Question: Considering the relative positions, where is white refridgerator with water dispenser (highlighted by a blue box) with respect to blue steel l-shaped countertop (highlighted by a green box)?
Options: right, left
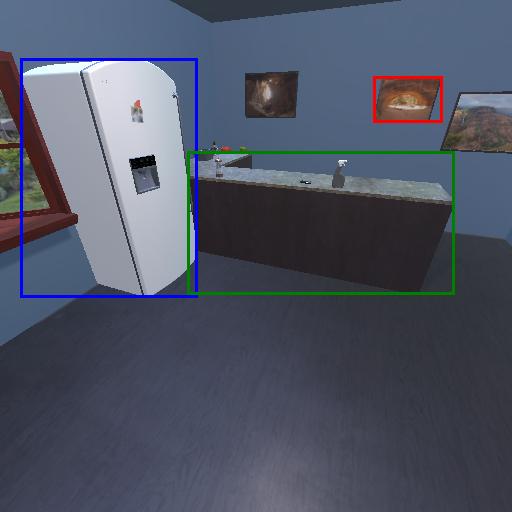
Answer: right